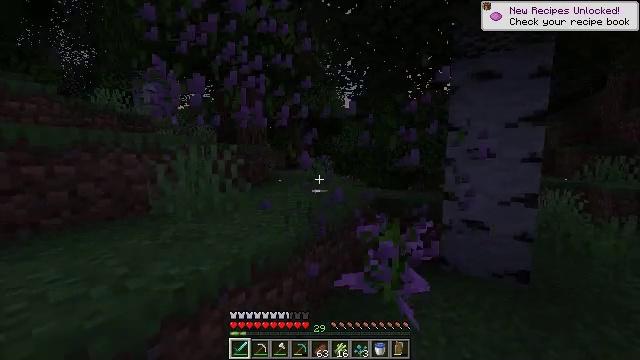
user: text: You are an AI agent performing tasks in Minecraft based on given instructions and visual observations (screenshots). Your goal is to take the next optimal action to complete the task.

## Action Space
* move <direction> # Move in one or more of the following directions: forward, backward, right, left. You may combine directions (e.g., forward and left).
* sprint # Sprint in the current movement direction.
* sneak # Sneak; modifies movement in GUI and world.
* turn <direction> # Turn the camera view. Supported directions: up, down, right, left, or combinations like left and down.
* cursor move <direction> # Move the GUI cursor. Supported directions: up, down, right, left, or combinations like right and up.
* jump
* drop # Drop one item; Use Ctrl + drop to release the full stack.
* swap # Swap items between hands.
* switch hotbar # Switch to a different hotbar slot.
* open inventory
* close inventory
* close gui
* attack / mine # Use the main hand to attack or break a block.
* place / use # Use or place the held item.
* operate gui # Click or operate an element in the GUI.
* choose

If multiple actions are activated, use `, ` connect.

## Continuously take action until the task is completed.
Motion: motion action
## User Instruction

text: Collect lilac by left-clicking.
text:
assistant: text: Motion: sprint, attack / mine